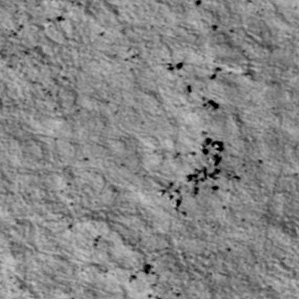
Label: non_frost